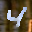
Label: 4